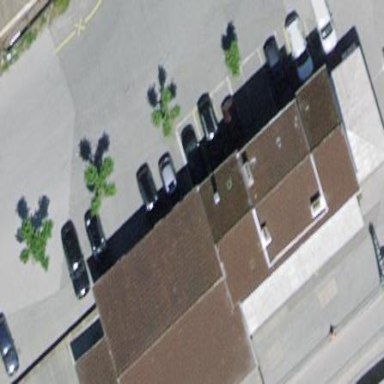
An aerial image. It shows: Train station building.